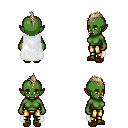
a pixel art fantasy rpg character, female body template, orc, green skin, white cape, gold greaves, white blonde mohawk hairstyle, brown slippers, four views (front, back, left, right), 2x2 character sprite sheet, small pixel art, hard edges, no anti-aliasing